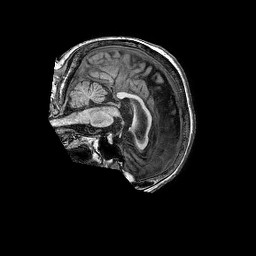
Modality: T1w
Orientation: sagittal
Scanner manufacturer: philips
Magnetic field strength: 3 T
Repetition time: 0.006762 s
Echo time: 0.003054 s